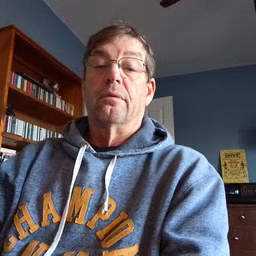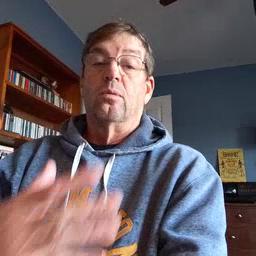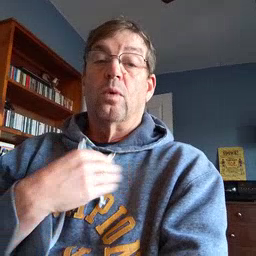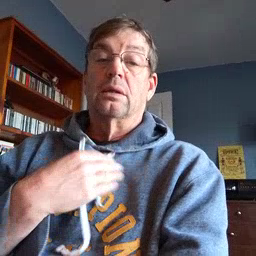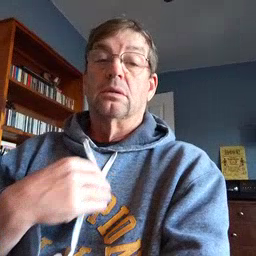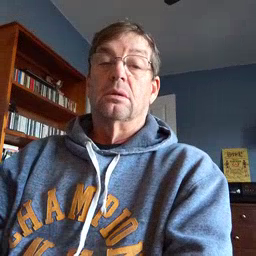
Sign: white